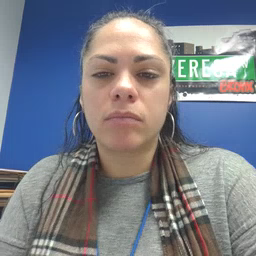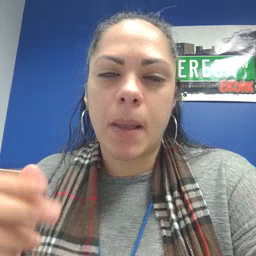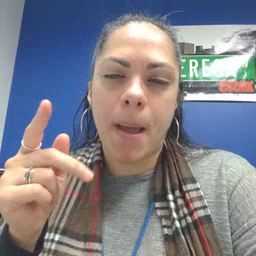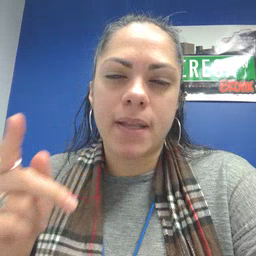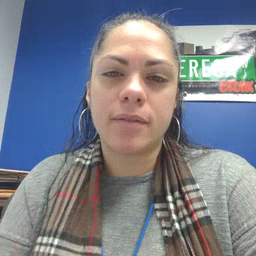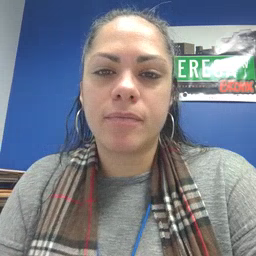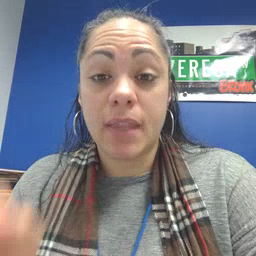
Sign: puppy